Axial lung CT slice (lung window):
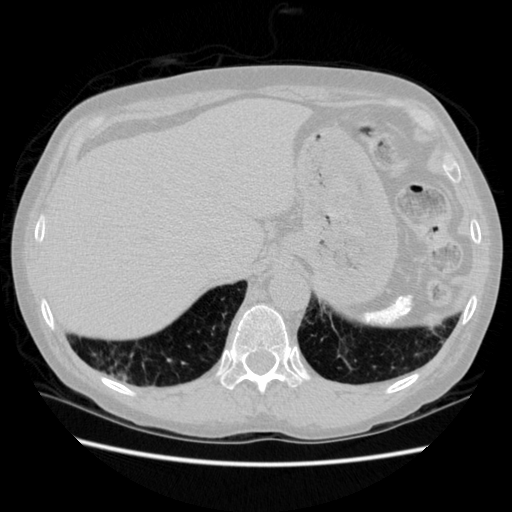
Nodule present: no